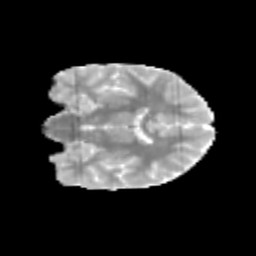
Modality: MD
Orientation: coronal
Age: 12
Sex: female
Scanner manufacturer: siemens
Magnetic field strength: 3 T
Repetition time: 3.8 s
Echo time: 0.07 s